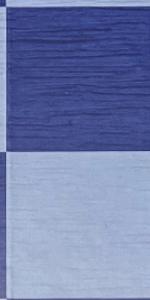
Label: Empty